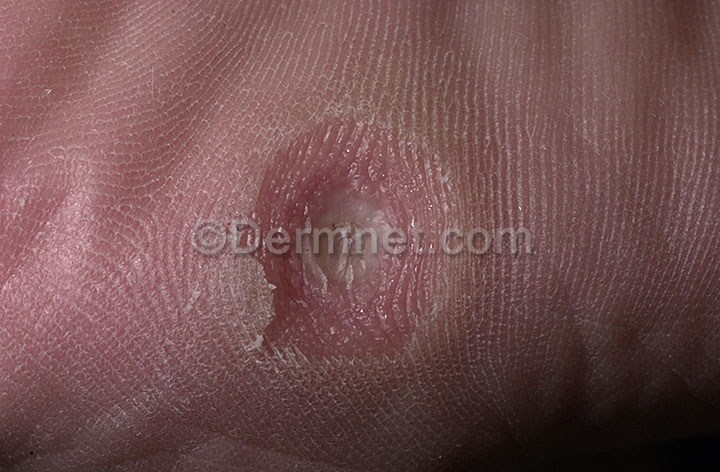
Disease: Warts Molluscum and other Viral Infections